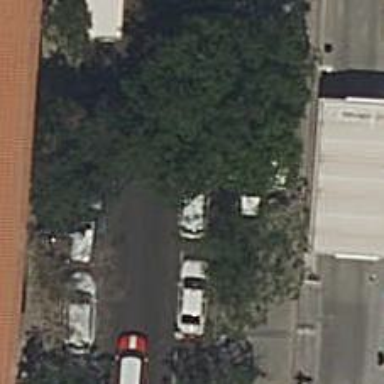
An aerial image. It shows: Taxi stand.